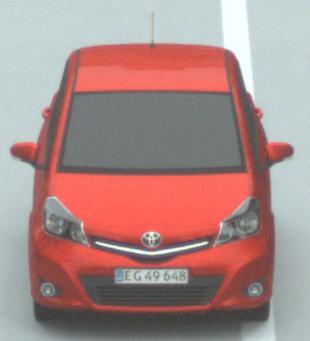
Make: Toyota
Model: Yaris 1.0
Detailed model: Yaris (XP9)
Model produced from: 2009/01
Model produced until: 2010/10
Doors: 3
Color: red
Road condition: dry road
Daytime: midday
Contrast: low contrast